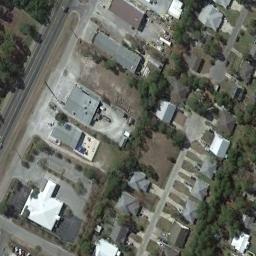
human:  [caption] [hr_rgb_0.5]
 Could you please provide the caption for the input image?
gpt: Many buildings of different shapes are in medium residential area .

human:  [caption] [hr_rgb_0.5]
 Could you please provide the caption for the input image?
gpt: The medium residential is on the bare land next to the road and trees .

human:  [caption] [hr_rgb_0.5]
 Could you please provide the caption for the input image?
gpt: A medium residential area with some houses of different sizes is along a road .

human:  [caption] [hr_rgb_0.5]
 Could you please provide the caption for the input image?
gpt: There are a lot of trees in the medium-sized residential area .

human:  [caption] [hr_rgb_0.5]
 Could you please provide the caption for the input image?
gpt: There are some buildings and green trees on the medium residential area .